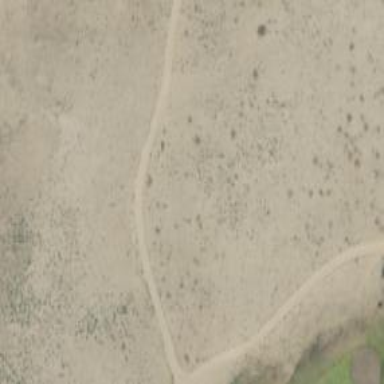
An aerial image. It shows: Service road used as golf cart path.